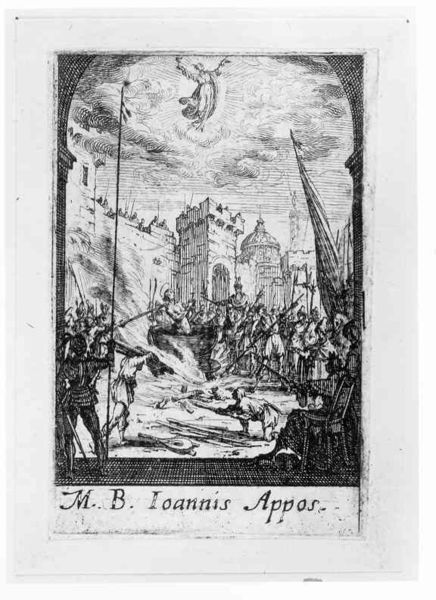
Titel: Martyrium des Apostels Johannes
Künstler: Jacques Callot
Standort: Karlsruhe
Institution: Staatliche Kunsthalle Karlsruhe
Schlagwörter: angriff, felsen, feuer, gott, himmel, kampf, mann, weiß, wolken, menschen, sitzen, stadt, fenster, frau, hintergrund, holz, männer, schwarz, stuhl, vordergrund, zeichnung, schloss, hochformat, leute, alt, architektur, hinrichtung, historie, johannes, rahmen, stehen, signatur, kirche, sonne, boden, blatt, renaissance, pferd, pferde, reiter, turm, engel, holzschnitt, schiff, schrift, segel, papier, sitz, bogen, fahnen, italien, fahne, flagge, mauer, grafik, graphik, platz, kuppel, banner, brand, gewalt, krieg, schlacht, könig, lanze, soldaten, thron, durchgang, tor, leuchten, zinnen, befestigung, panzer, buch, burg, türme, torbogen, stürmen, festung, druck, schnitt, schwarzweiss, kuppe, radierung, stich, seite, attacke, illustration, text, waffen, soldat, verletzte, waffe, allegorie, ritter, armee, heer, rüstung, rom, stadttor, harnisch, jesus, gewehr, apokalypse, christlich, mittelalter, eroberung, krieger, erscheinung, stadtmauer, heiliger, lanzen, prozession, feldherr, himel, hellebarden, heilige, speer, speere, laute, fanfare, gewehre, kupferstich, träger, sklaven, johann, pfeile, himmelfahrt, schlachtfeld, römisch, kessel, latein, rundbau, frühe neuzeit, martyrium, apostel, musketen, seriendruck, enel, blasebalg, appostel, johannis, belagerung, pfeil und bogen, zielen, landsknechte, duerer, architekutr, verteidigen, duck, callot, drucck, iohannis, ioannis, b, m, e, m., mb, joannis, appos, 0, m. b. ioannis appos, m.b., paostel, apoestel, ioannis appos, m.b. ioannis appos., appos., ionnis, b., apos, m. b